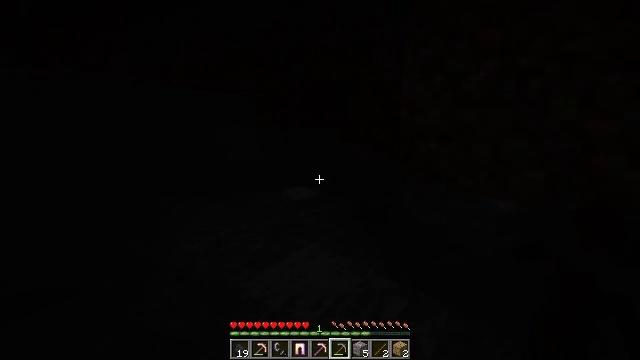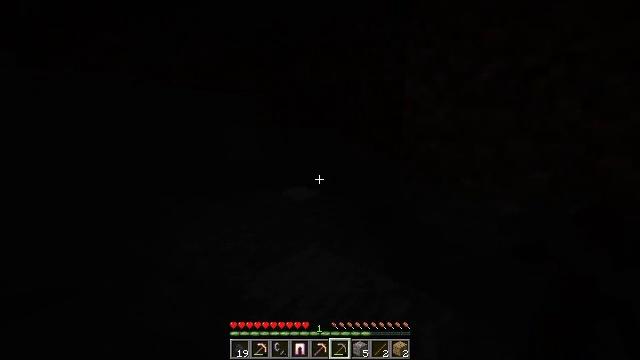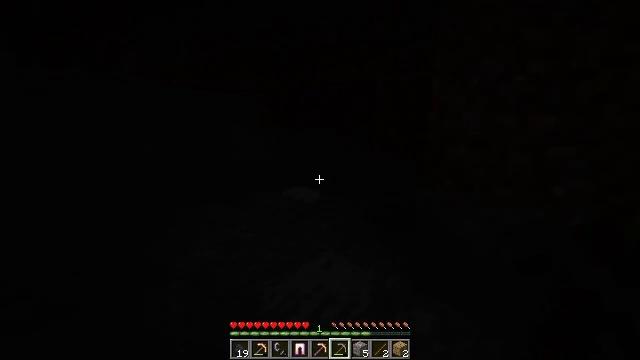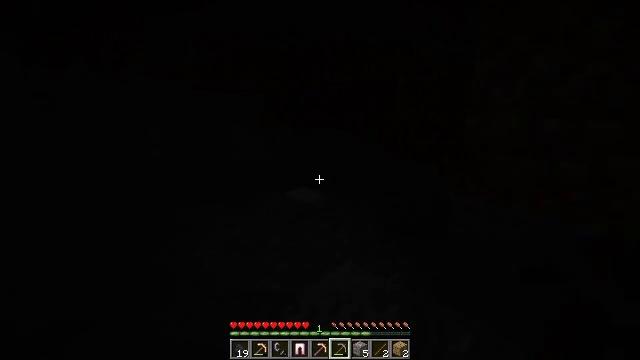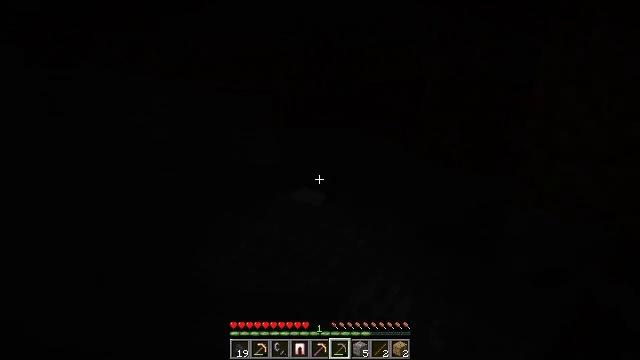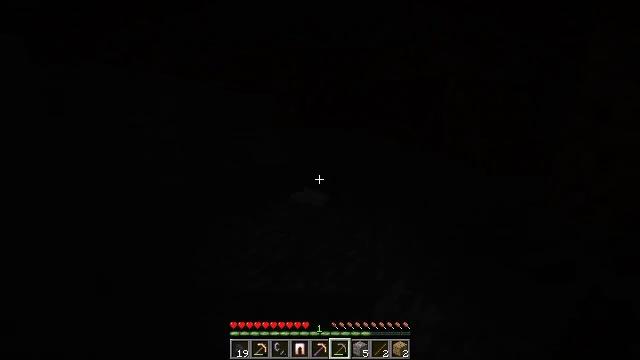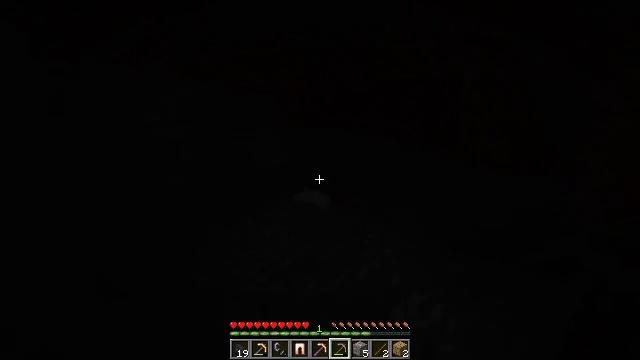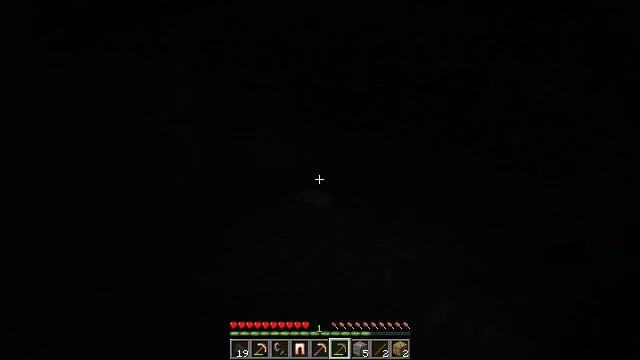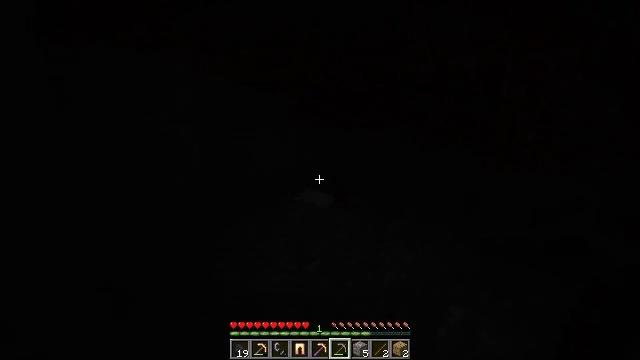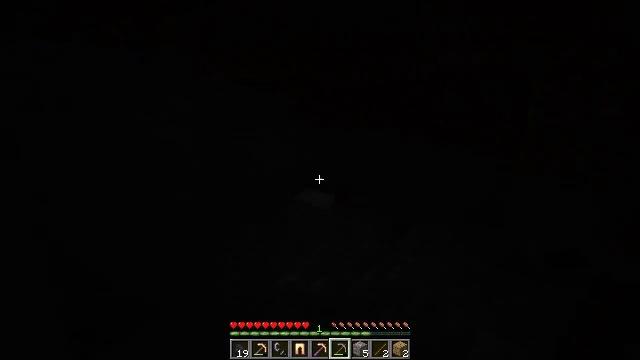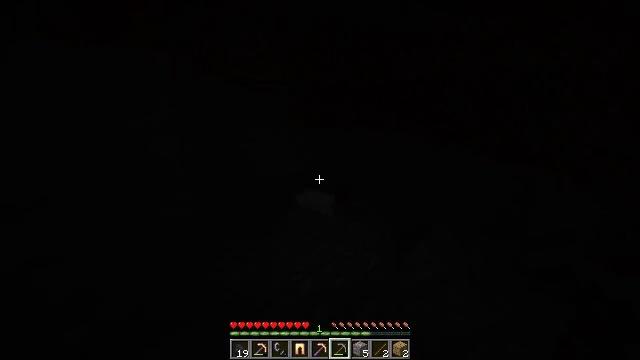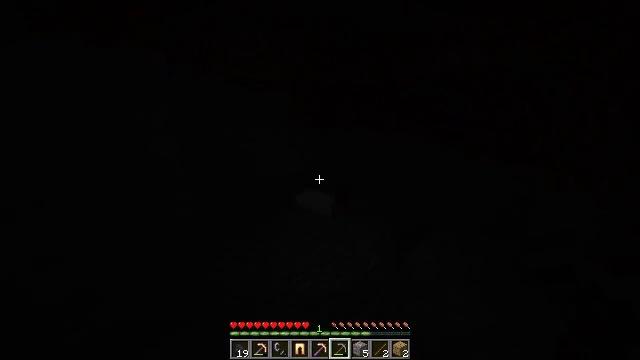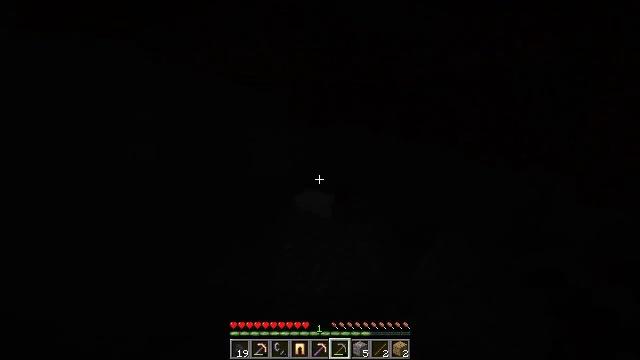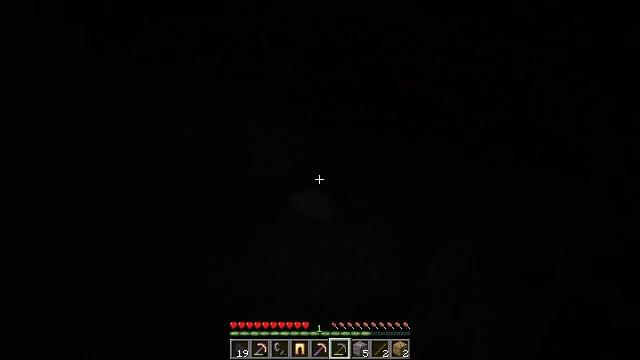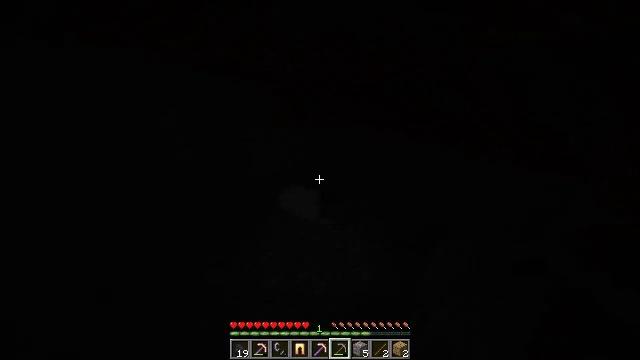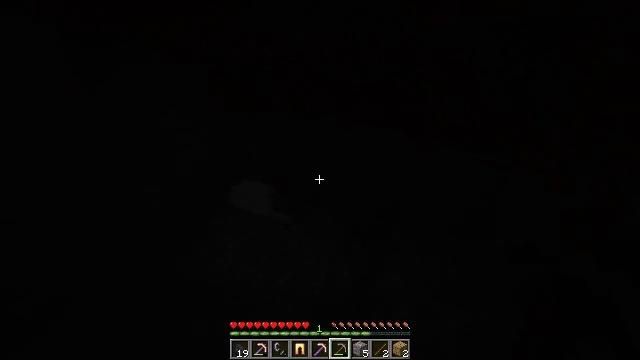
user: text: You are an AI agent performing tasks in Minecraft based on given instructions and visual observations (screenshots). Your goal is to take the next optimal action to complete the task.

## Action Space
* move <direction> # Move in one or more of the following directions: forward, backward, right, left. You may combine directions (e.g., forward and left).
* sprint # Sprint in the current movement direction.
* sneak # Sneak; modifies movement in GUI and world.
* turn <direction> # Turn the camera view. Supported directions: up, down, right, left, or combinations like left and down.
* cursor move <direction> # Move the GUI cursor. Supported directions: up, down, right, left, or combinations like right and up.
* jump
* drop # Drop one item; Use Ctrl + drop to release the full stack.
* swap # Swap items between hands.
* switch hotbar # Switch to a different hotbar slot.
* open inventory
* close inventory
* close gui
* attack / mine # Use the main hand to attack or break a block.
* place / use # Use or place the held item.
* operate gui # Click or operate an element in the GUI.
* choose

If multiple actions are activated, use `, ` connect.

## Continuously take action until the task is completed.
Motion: motion action
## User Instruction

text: Break the tree to get oak logs.
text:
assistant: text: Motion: move forward and move left
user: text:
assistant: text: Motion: move forward and move left
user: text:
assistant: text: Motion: move forward and move left
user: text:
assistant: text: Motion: move forward and move left
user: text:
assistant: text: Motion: move forward and move left
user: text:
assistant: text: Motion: move forward and move left
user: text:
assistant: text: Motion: move forward and move left
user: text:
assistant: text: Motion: move forward
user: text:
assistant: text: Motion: move forward
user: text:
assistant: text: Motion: move forward
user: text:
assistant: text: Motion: move forward
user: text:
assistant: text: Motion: move forward
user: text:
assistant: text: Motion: move forward
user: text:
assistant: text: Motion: move forward, turn right and down
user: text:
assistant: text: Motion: move forward, turn right and down
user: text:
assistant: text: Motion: turn right
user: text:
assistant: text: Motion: turn right
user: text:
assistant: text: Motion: turn right
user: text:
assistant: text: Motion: no_op
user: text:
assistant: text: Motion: no_op
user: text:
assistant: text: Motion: turn right and down
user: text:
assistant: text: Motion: no_op
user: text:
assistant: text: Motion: turn left and down
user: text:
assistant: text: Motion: turn left
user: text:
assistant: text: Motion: no_op
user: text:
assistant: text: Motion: no_op
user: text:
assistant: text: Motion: no_op
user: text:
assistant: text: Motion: no_op
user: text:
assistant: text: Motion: no_op
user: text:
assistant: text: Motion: no_op